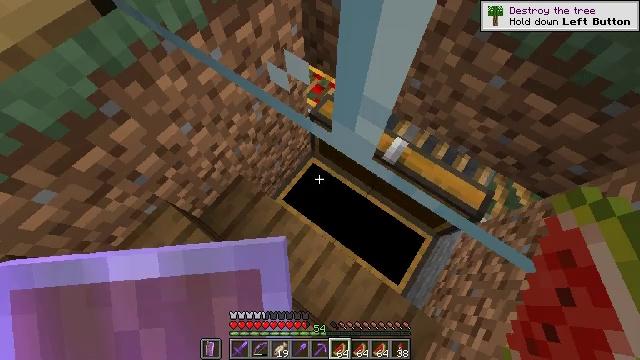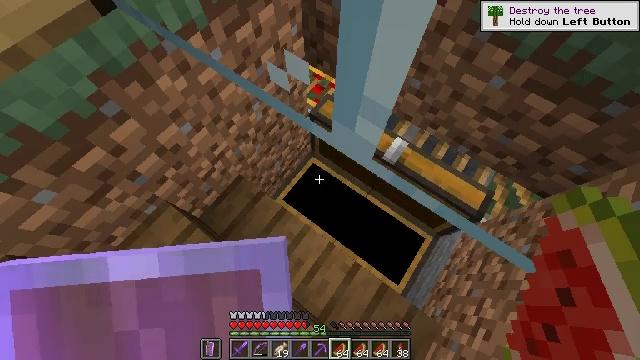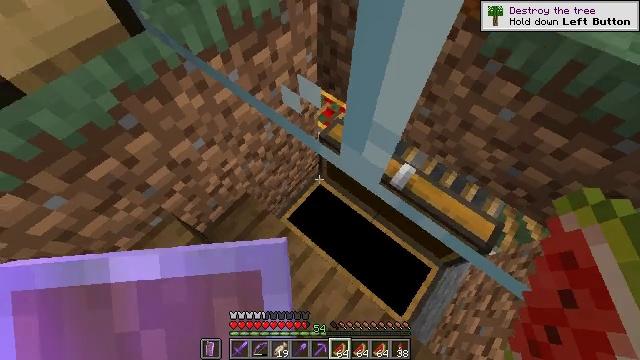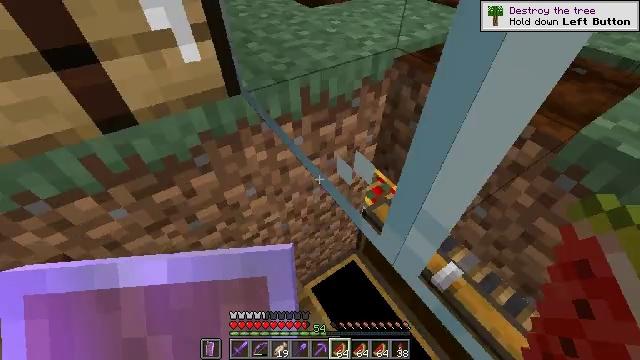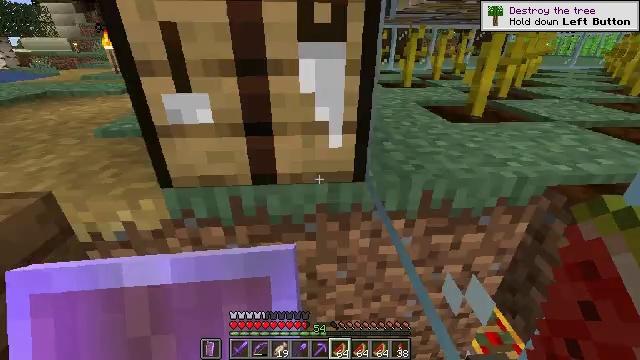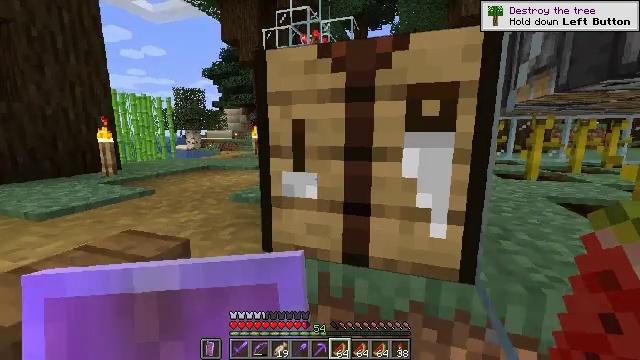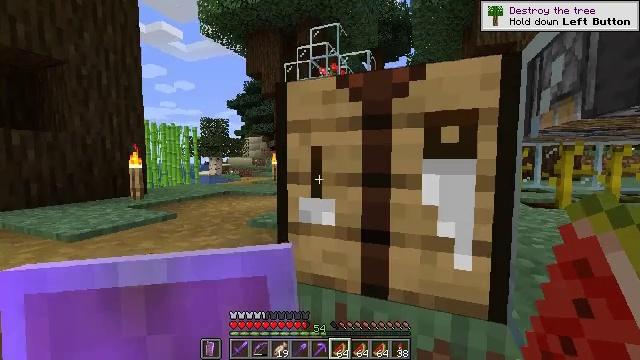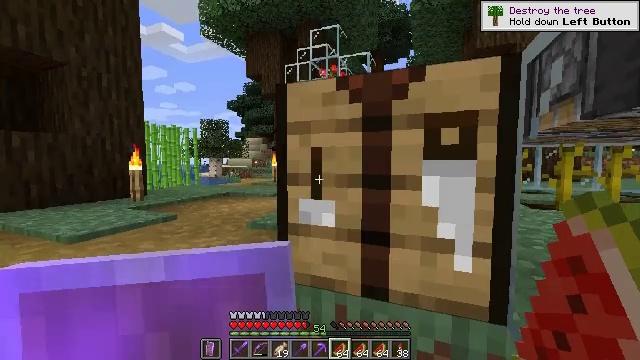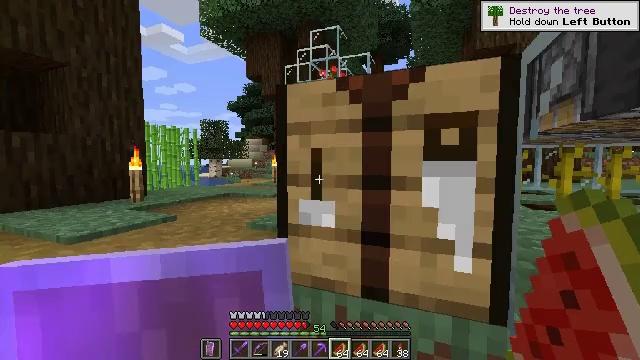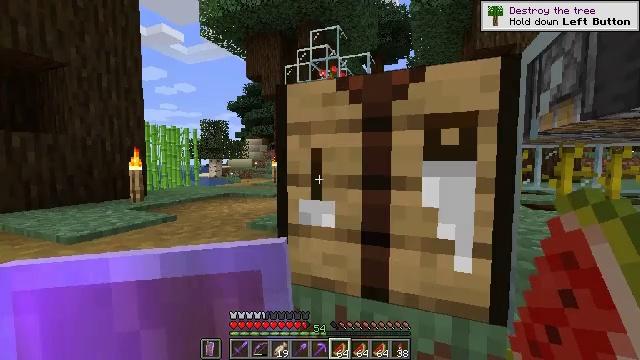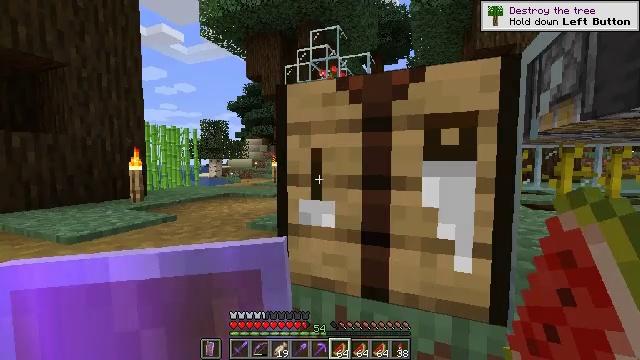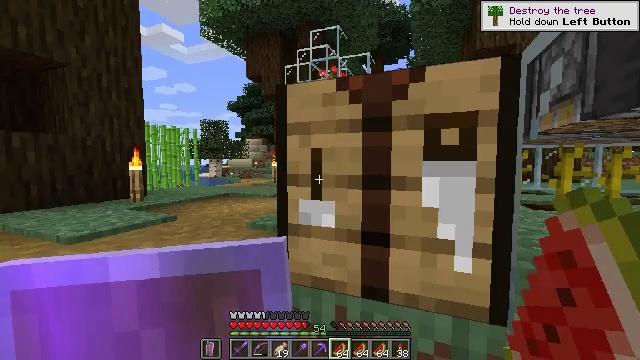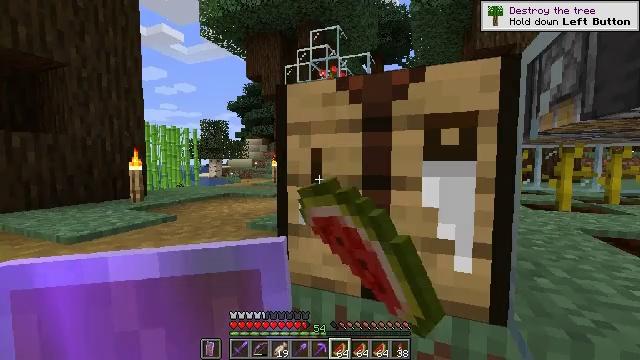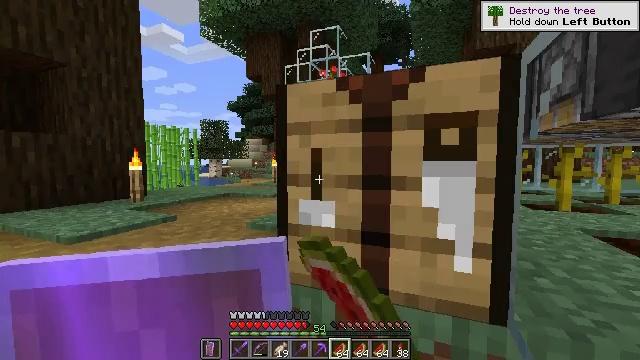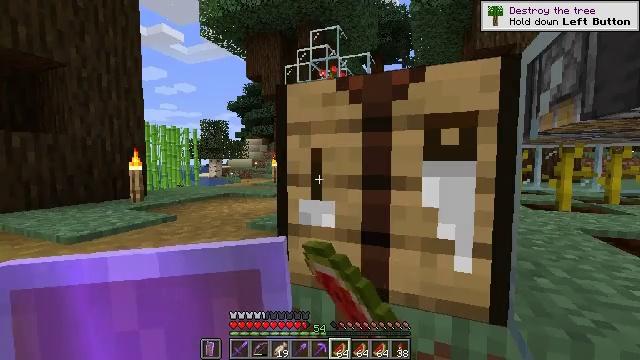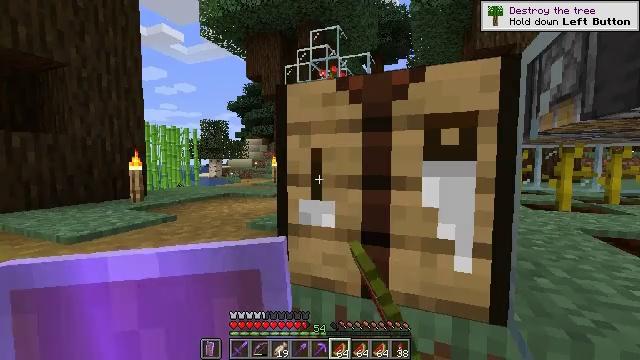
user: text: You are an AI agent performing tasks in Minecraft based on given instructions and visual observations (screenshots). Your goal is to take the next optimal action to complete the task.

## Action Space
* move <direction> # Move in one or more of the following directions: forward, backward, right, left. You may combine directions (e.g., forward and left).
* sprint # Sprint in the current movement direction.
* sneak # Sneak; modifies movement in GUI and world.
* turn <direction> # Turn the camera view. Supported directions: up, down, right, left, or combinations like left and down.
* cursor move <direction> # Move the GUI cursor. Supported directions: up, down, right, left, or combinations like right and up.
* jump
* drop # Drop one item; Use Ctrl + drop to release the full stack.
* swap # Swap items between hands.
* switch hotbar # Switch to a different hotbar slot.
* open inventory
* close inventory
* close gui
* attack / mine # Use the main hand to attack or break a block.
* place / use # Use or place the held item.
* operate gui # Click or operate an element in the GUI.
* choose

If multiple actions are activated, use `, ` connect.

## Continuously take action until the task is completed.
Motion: motion action
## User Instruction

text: Craft a melon.
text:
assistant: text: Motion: no_op
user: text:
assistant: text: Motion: turn left and up
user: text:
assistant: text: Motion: turn left and up
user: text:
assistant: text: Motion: turn left and up
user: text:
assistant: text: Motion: turn left and up
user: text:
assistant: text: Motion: turn left and up
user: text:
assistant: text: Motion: no_op
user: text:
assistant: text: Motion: no_op
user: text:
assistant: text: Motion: no_op
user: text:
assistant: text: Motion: no_op
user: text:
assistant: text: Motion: use / place
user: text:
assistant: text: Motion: use / place
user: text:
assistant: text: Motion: use / place
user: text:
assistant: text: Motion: use / place
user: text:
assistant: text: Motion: no_op
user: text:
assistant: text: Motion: no_op
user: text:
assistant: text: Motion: no_op
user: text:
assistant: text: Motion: no_op
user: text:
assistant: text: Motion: no_op
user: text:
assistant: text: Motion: no_op
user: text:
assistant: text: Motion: no_op
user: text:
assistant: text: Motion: turn left
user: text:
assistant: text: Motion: turn left
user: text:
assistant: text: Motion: turn left
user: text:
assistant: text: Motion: no_op
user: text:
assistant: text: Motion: sneak
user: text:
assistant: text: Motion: sneak
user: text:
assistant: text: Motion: sneak, turn down
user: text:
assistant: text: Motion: sneak
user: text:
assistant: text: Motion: sneak